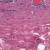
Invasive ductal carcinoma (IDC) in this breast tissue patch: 0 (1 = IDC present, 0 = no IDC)